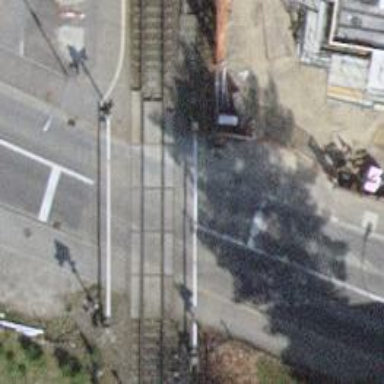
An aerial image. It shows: Level crossing with full barriers and lights.